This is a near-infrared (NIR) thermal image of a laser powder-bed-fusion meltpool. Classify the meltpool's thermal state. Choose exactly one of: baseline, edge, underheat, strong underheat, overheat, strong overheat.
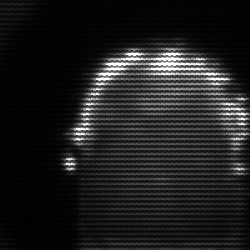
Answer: baseline